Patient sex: M
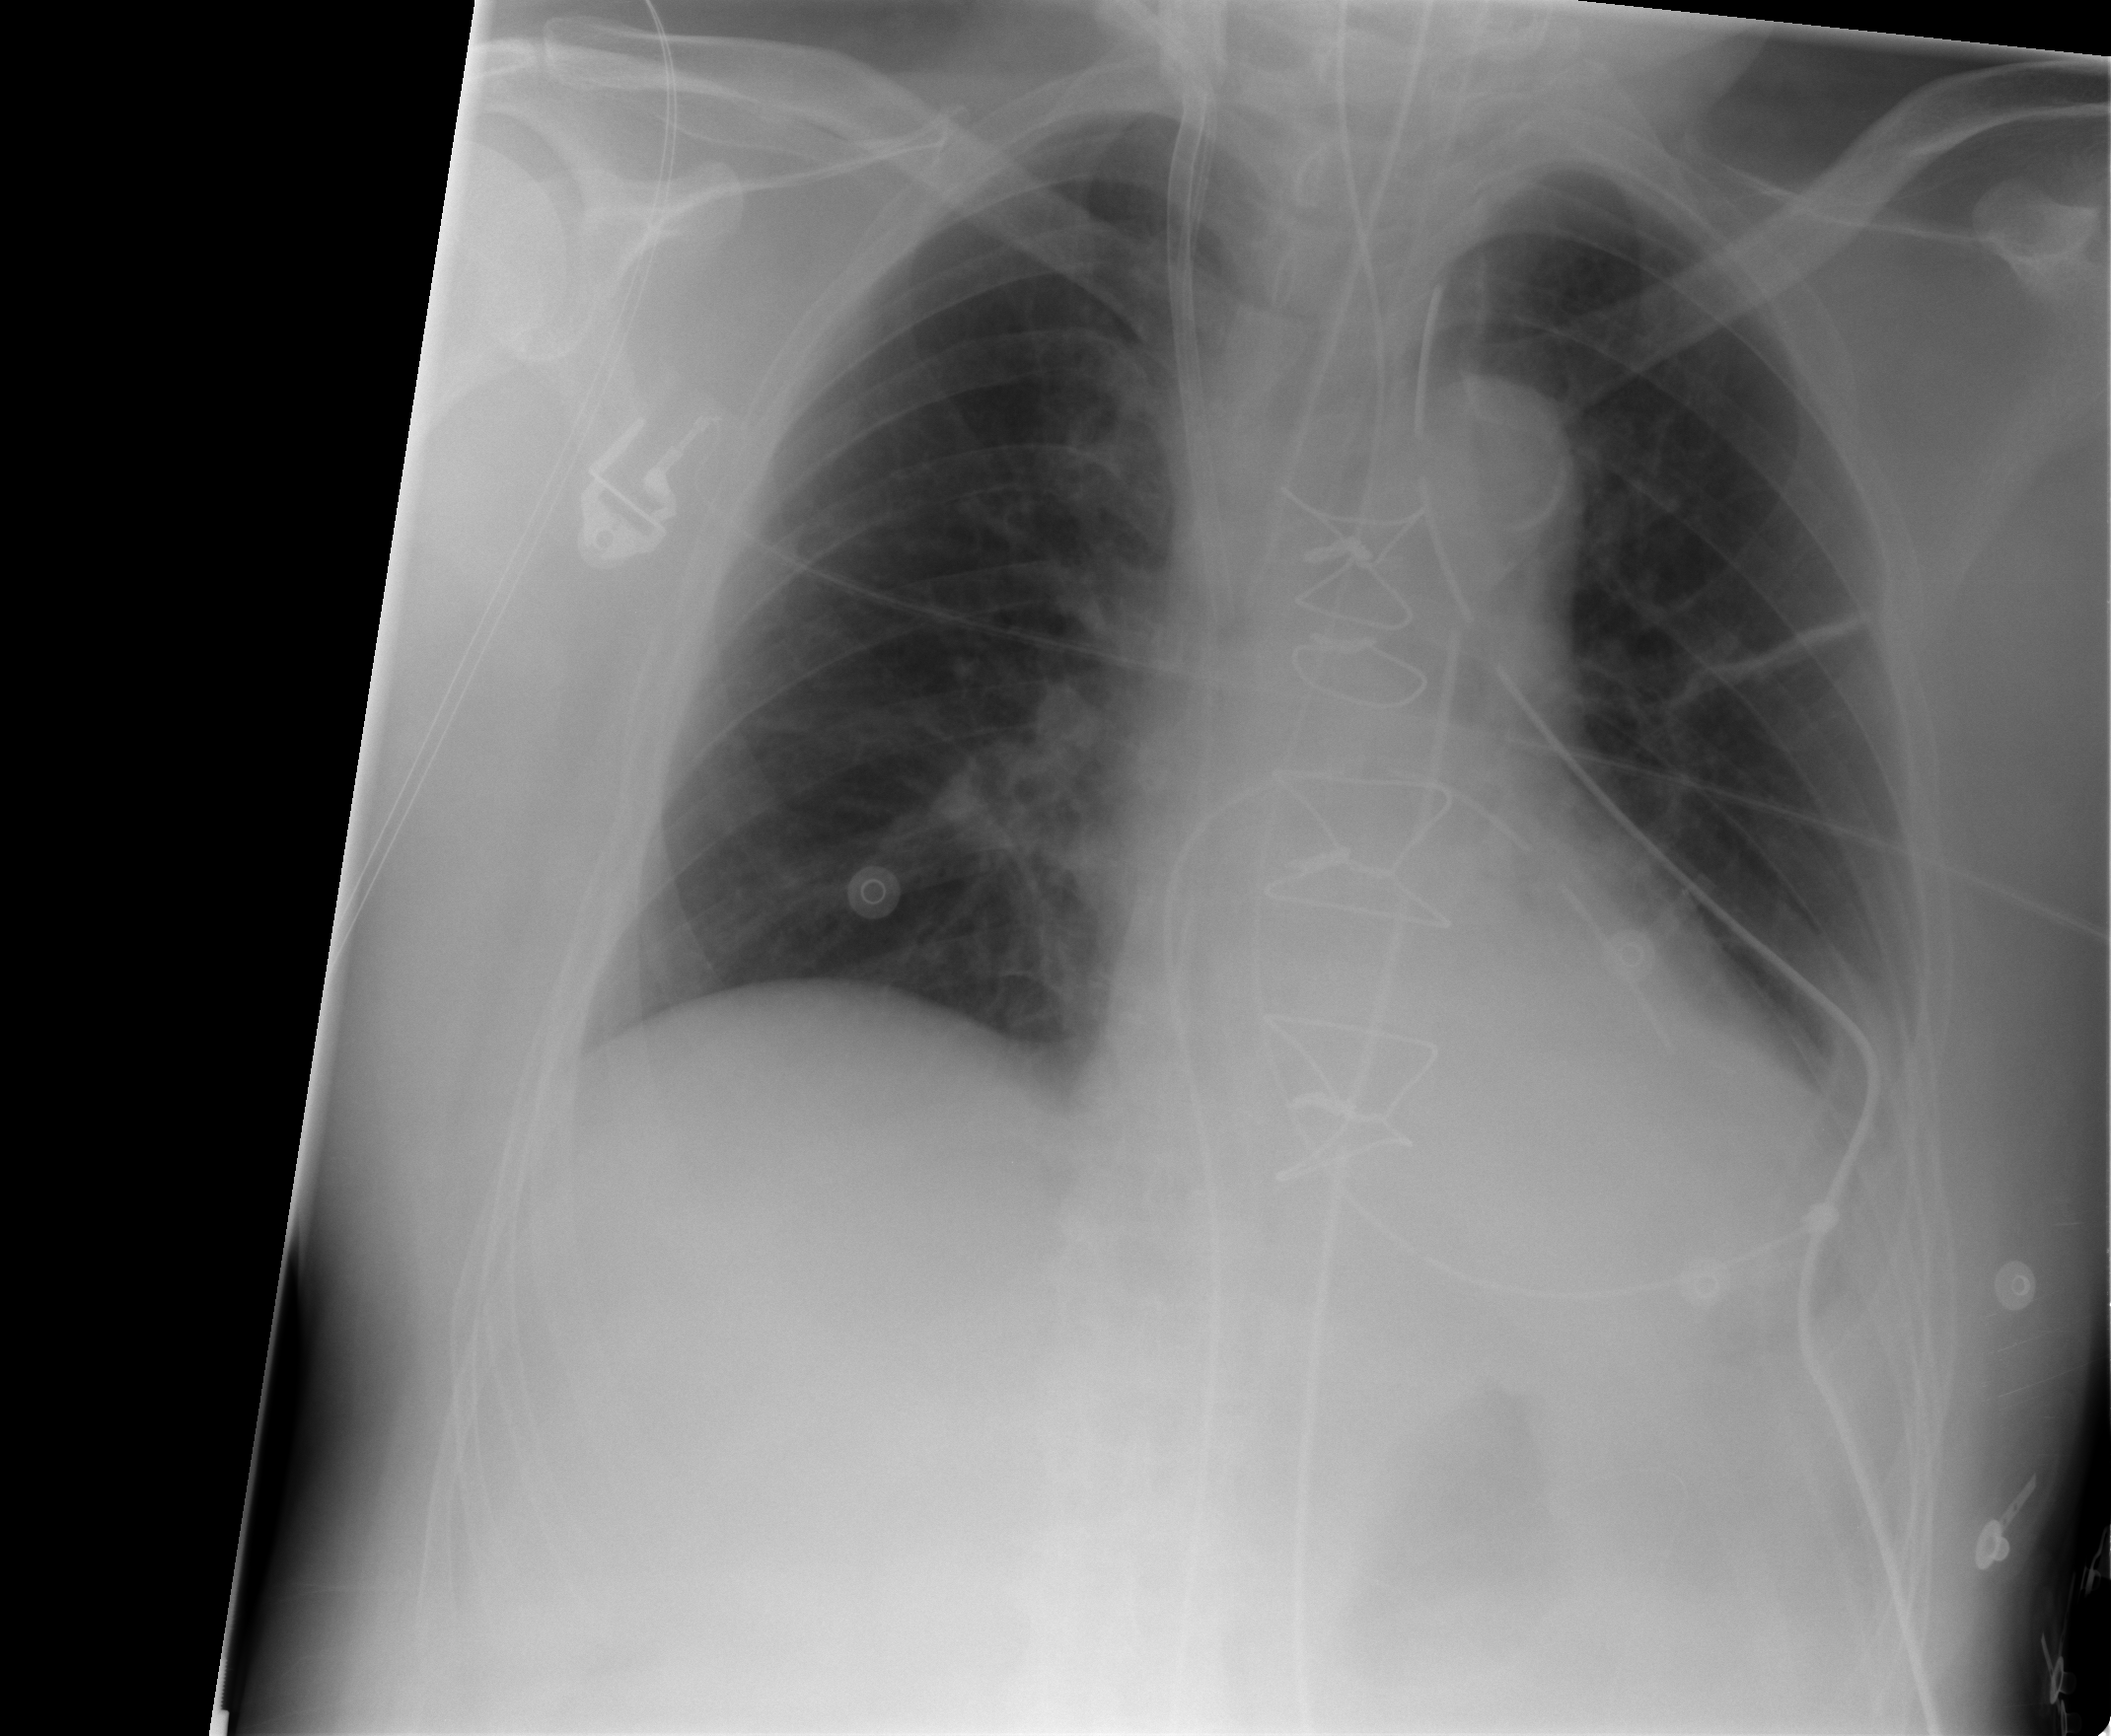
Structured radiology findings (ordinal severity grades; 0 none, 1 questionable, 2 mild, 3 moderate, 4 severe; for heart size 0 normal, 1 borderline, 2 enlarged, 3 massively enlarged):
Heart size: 0
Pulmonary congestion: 0
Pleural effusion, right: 0
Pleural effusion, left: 1
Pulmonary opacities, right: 0
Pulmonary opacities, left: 0
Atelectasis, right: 1
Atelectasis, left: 2